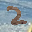
Label: 2